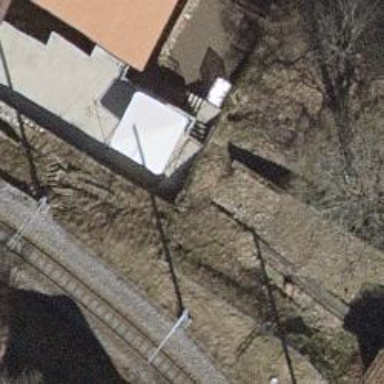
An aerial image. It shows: Retaining wall.